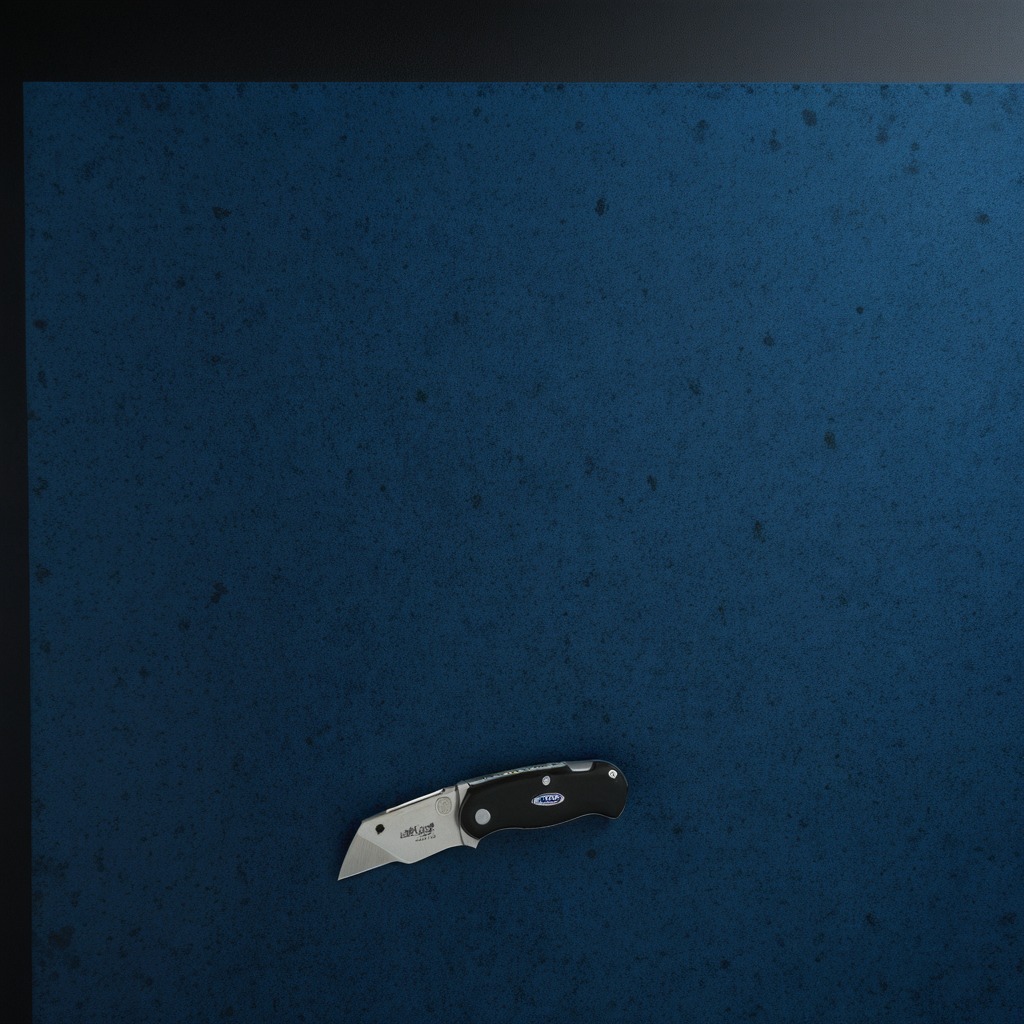
A utility knife is lying on a granite tabletop covered with a blue rubber mat inside a workshop at night dim ambient light soft shadows worn but beneath the mat.